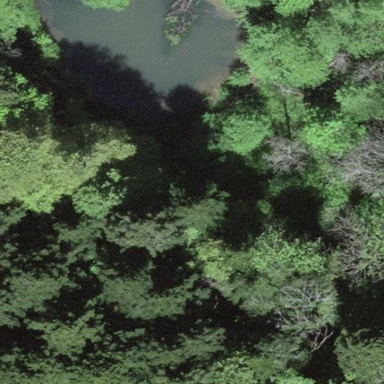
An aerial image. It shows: Peaceful pond surrounded by nature.